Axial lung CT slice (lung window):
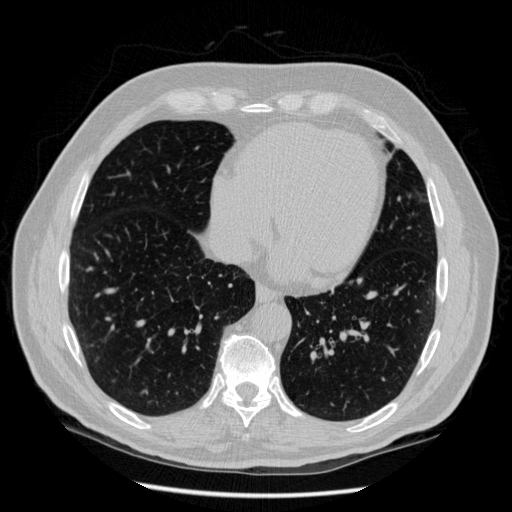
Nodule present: no